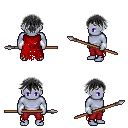
a pixel art fantasy rpg character, male body template, dark elf, purple skin, red tattered cape, red pants, gray short bangs hairstyle, white cloth bracers, spear, four views (front, back, left, right), 2x2 character sprite sheet, small pixel art, hard edges, no anti-aliasing